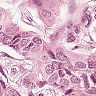
Metastatic tissue present: yes